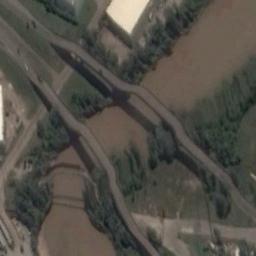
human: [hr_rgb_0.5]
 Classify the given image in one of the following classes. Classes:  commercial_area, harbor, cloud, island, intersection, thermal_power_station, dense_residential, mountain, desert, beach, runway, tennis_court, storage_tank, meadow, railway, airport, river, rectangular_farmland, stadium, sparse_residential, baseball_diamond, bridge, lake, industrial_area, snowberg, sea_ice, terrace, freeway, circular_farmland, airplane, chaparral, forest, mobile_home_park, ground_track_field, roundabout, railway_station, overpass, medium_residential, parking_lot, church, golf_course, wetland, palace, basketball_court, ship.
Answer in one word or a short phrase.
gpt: bridge